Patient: sex M, age 47
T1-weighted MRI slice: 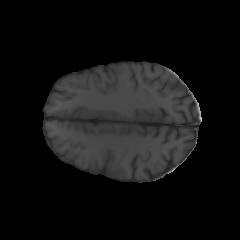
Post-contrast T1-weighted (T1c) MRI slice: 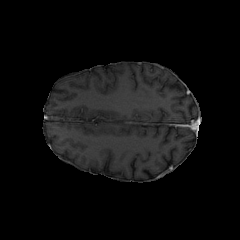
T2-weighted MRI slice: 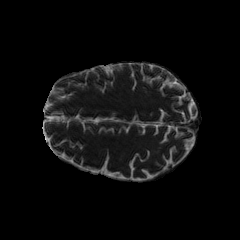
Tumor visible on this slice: no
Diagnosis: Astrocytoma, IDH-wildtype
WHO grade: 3